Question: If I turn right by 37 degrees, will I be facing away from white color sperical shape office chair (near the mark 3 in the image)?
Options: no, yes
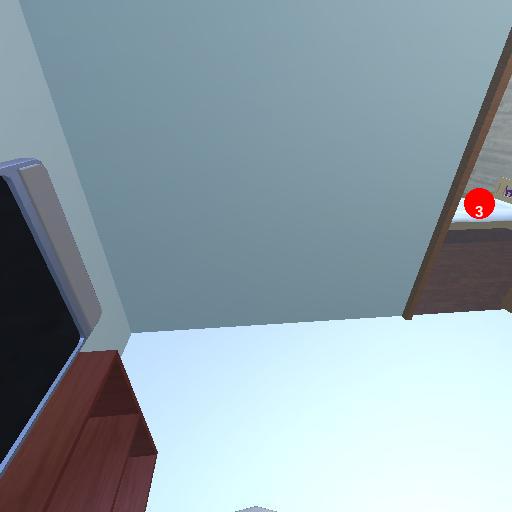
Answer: no